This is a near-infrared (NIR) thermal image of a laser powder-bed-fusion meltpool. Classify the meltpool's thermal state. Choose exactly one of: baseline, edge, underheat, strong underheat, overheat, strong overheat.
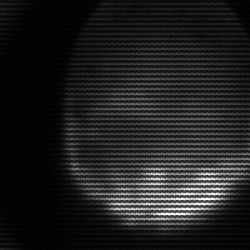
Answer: edge